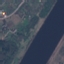
Land use / land cover: River